Question: I need little help for my CSS.
I am trying to make a comment system but it has something went wrong.
This is my <URL> page from
You can see there is a user avatar and textarea. The container 'max-width:650px;' when you reduced width the browser the it is automatically changing.
anyone can help me in this regard?
'''
<div class="container">
<div class="comment">
<div class="commenter">
<img src="https://igcdn-photos-c-a.akamaihd.net/hphotos-ak-xta1/t51.2885-19/11084950_1591056347778266_1536322251_a.jpg">
</div>
<div class="comment-text-area">
<textarea class="textinput" placeholder="Comment"></textarea>
</div>
</div>
</div>
'''
'''
body {
background-color: #dddddd;
}
.container {
position: relative;
max-width: 650px;
margin: 0px auto;
margin-top: 50px;
}
.comment {
background-color: blue;
float: left;
width: 100%;
height: auto;
}
.commenter {
float: left;
}
.commenter img {
width: 35px;
height: 35px;
}
.comment-text-area {
float: left;
width:100%;
height: auto;
background-color: red;
}
.textinput {
float:left;
width: 100%;
min-height: 35px;
outline: none;
resize: none;
border: 1px solid #f0f0f0;
}
'''
I want to make it like this:

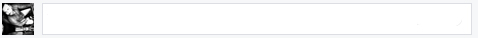
Answer: You could try using 'calc();' to perform the calculation for you... baring in mind you would need to add the vendor prefixes to this.
'''
body {
background-color: #dddddd;
}
.container {
position: relative;
max-width: 650px;
margin: 0px auto;
margin-top: 50px;
}
.comment {
background-color: blue;
float: left;
width: 100%;
height: auto;
}
.commenter {
float: left;
}
.commenter img {
width: 35px;
height: 35px;
}
.comment-text-area {
float: right;
width: calc(100% - 45px);
height: auto;
background-color: red;
}
.textinput {
float:left;
width: 100%;
min-height: 35px;
outline: none;
resize: none;
border: 1px solid #f0f0f0;
}
'''
'''
<div class="container">
<div class="comment">
<div class="commenter">
<img src="https://igcdn-photos-c-a.akamaihd.net/hphotos-ak-xta1/t51.2885-19/11084950_1591056347778266_1536322251_a.jpg">
</div>
<div class="comment-text-area">
<textarea class="textinput" placeholder="Comment"></textarea>
</div>
</div>
</div>
'''